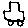
Label: car